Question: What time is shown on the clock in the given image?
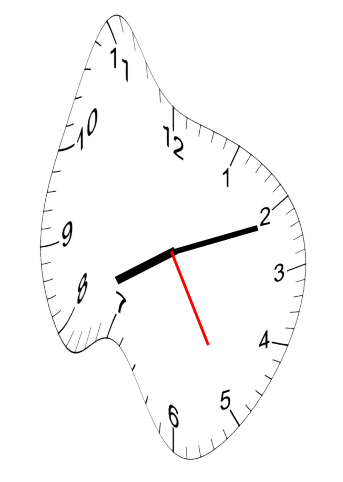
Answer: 08:11:25